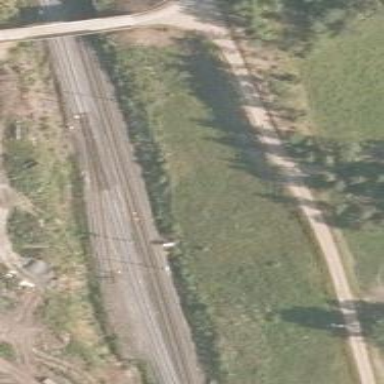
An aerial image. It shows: Railway track with continuous electrified contact line.